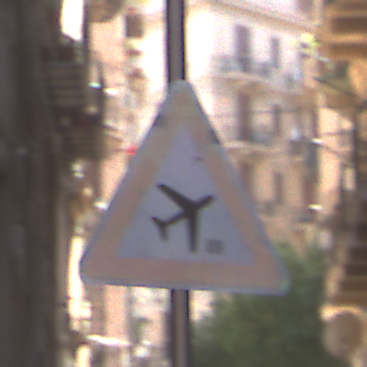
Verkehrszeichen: FlugbetriebLinks
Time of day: MorningAfternoon
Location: Outdoor (Urban)
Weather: PartlyCloudy
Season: NotSpecified
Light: Natural